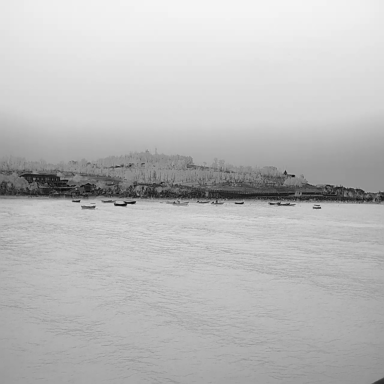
There are 13 bulk_carriers in the infrared image.